Interaction volume radius: 5 \u00c5
Interaction volume height: 35 \u00c5
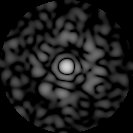
Disorder parameter: 0.8109